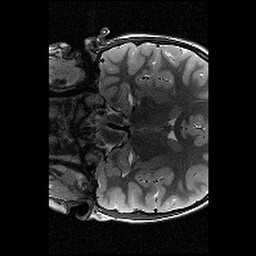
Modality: T2w
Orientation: coronal
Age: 10
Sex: male
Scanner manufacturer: siemens
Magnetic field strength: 3 T
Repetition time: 9.23 s
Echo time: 0.067 s